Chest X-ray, AP view. Patient: 67 years old, sex F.
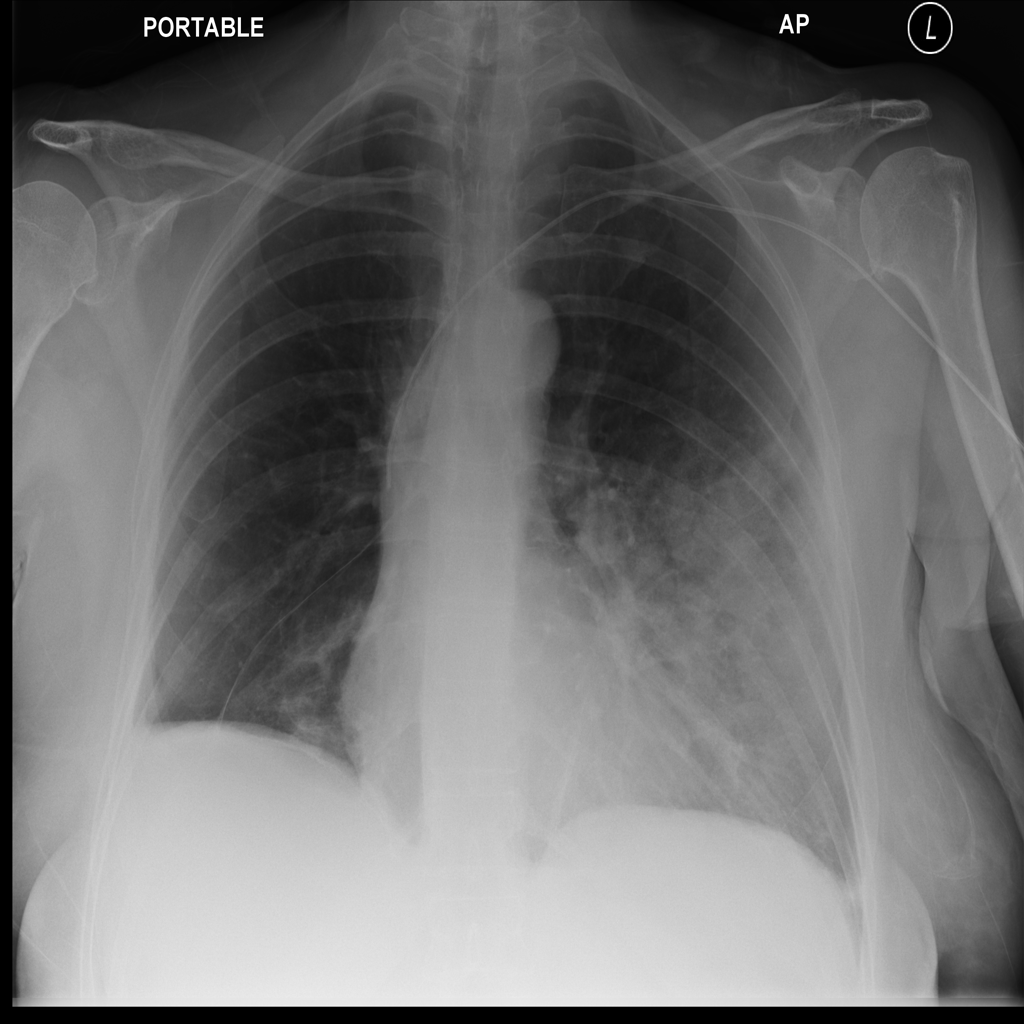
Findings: Infiltration